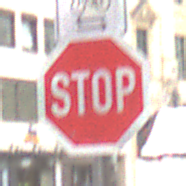
Verkehrszeichen: Stop
Zusatzzeichen oben: RichtungsangabeDurchPfeile9
Umgebung: Outdoor, Urban
Tageszeit: Midday
Wetter: Overcast
Licht: Natural
Jahreszeit: NotSpecified
Kontrast: LowContrast